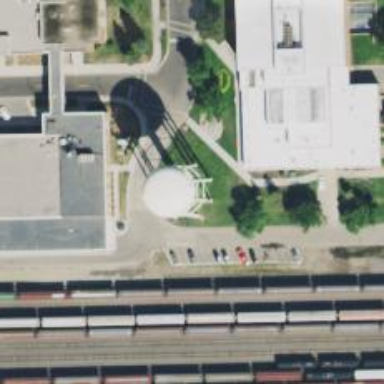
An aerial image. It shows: Water tower that is man-made.